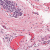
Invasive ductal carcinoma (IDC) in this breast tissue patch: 0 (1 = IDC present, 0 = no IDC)